Interaction volume radius: 5 \u00c5
Interaction volume height: 20 \u00c5
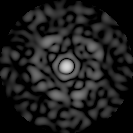
Disorder parameter: 0.8577